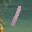
Label: 1